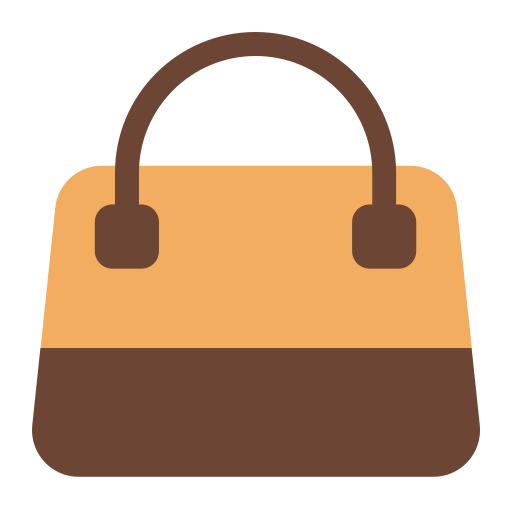
handbag flat